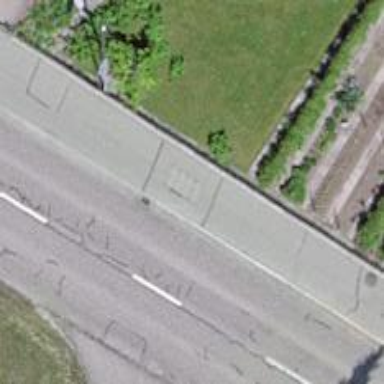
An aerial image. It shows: Bus stop with platform for public transport.